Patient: sex F, age 56
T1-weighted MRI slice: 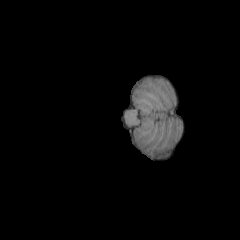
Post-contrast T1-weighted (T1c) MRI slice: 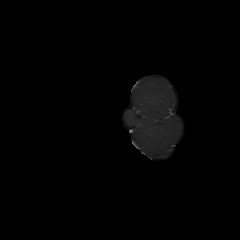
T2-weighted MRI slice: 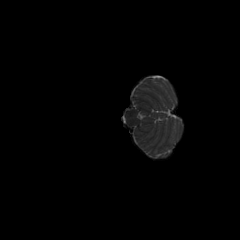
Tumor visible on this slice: no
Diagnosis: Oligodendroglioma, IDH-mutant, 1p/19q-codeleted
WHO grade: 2